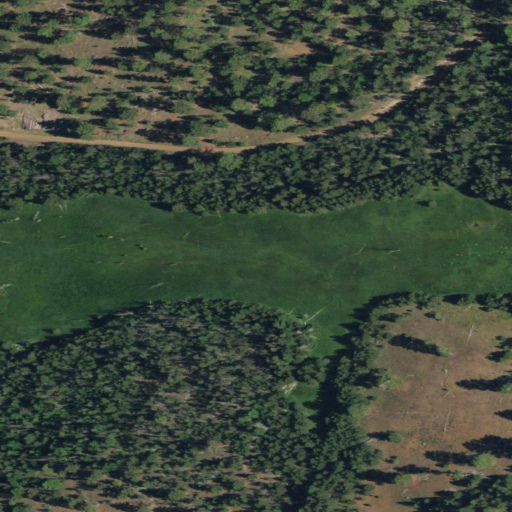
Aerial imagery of plain(s) in Oregon named Round Meadow containing evergreen forest, herbaceous wetlands, woody wetlands, and shrub